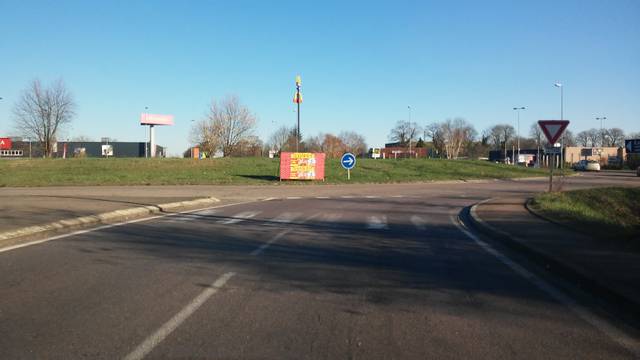
Region: France
Coordinates: 49.081, 6.108